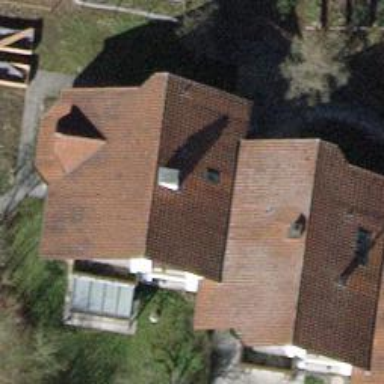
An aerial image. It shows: Terrace building.